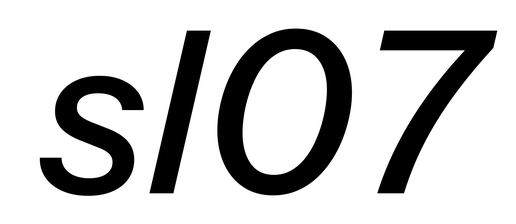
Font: InstrumentSans-Italic_Medium_Italic